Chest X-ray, AP view. Patient: 67 years old, sex M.
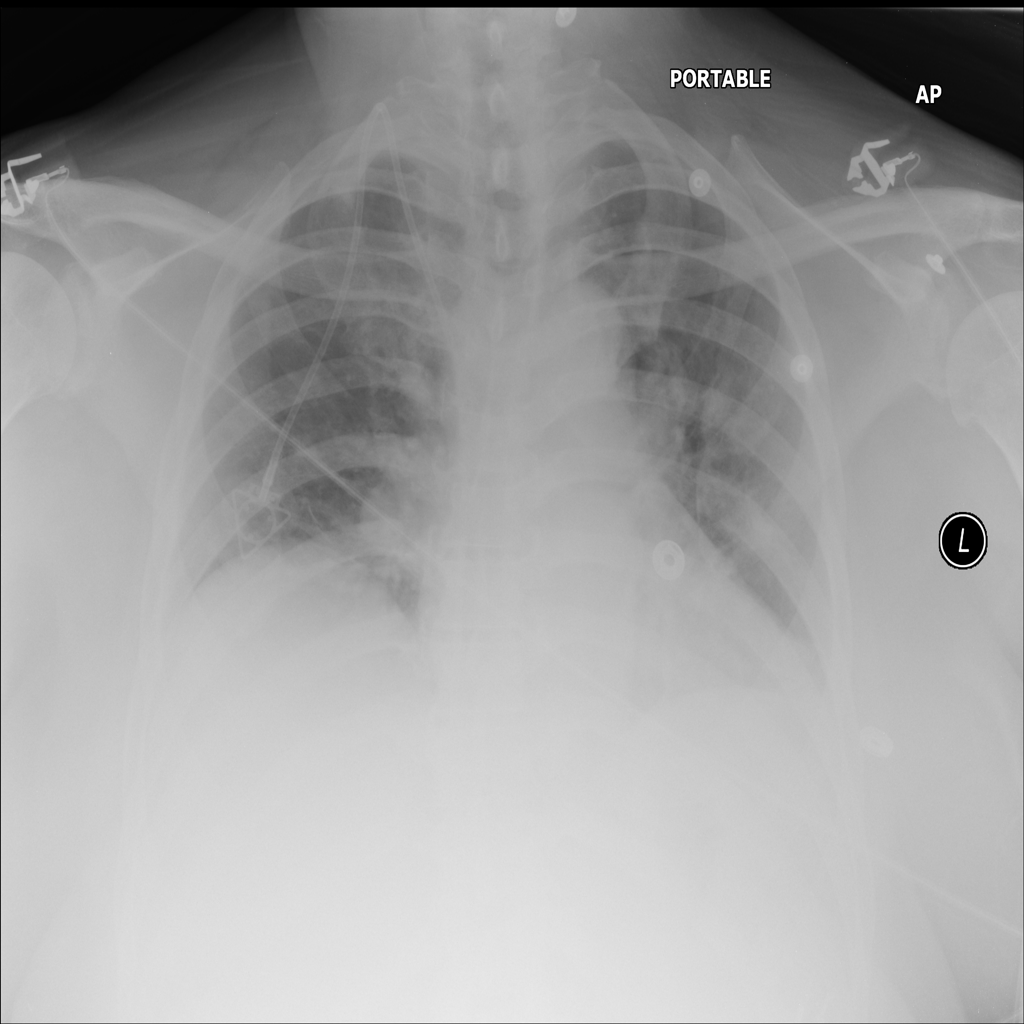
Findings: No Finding